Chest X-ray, PA view. Patient: 66 years old, sex F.
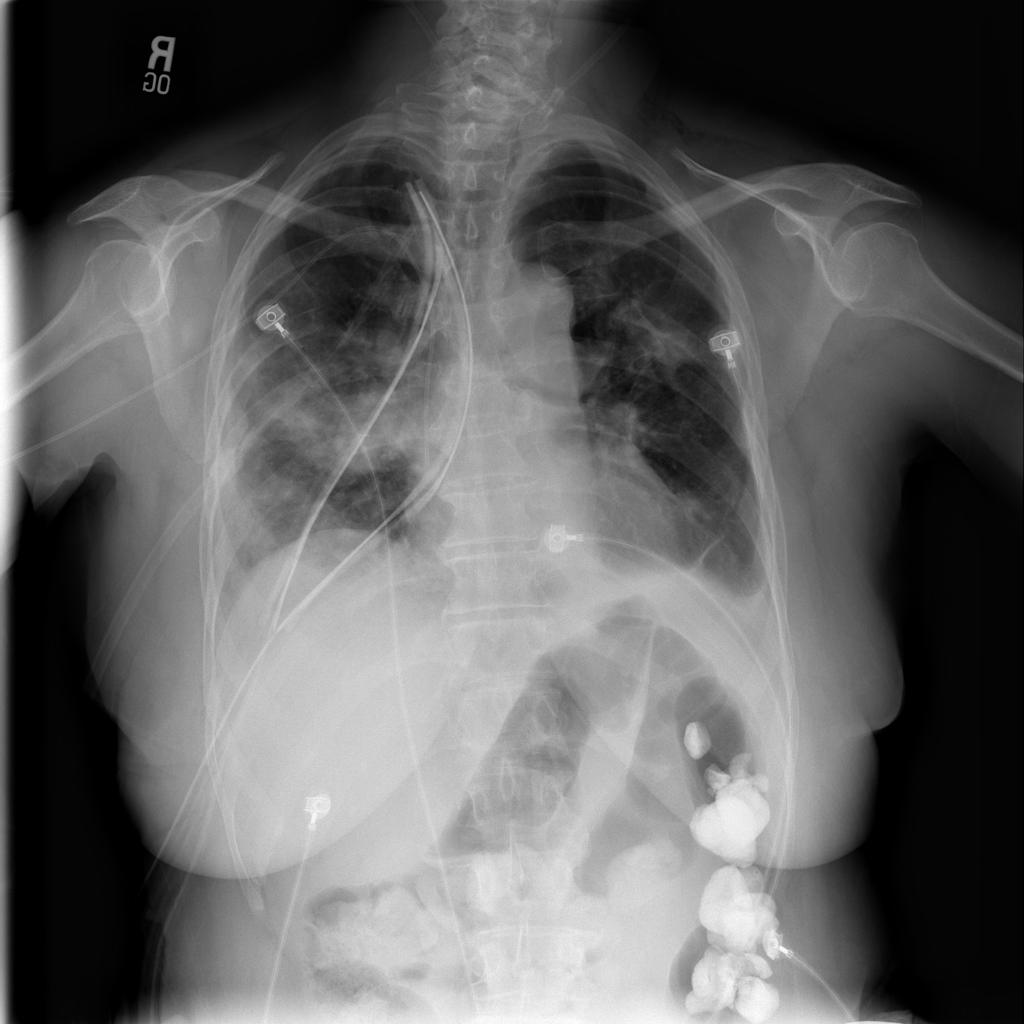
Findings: No Finding